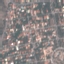
Label: Residential